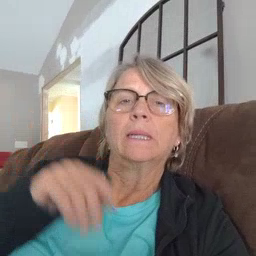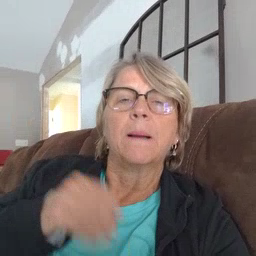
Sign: morning